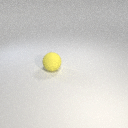
large yellow rubber sphere